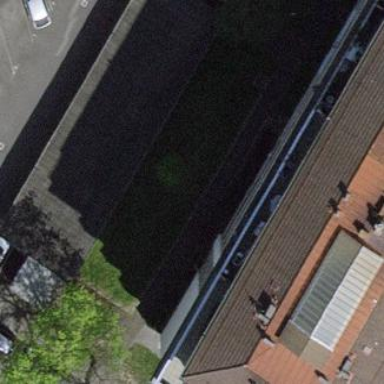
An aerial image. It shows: Group of garages.